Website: macys
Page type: gifting
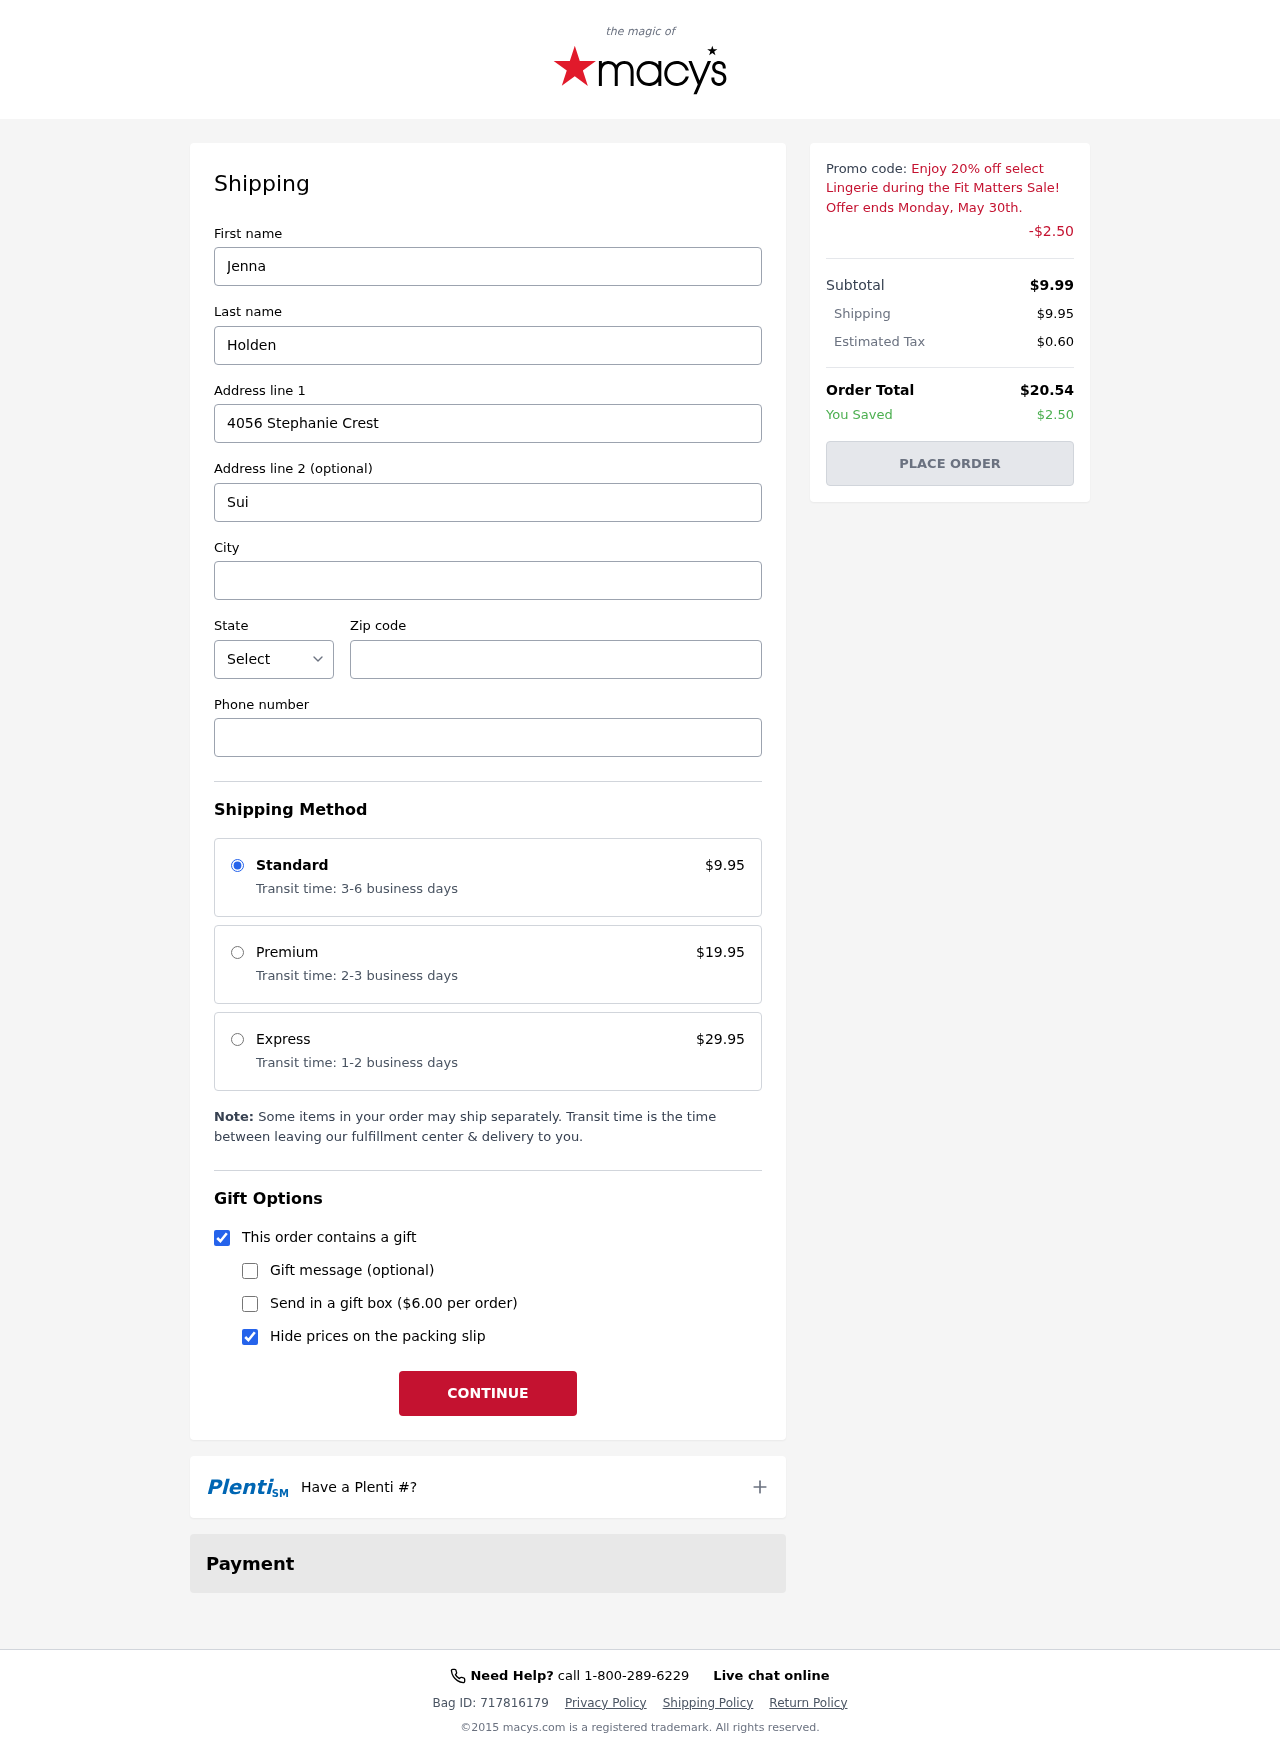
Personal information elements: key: PII_CITY
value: New Alexisberg
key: PII_FIRSTNAME
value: Jenna
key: PII_LASTNAME
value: Holden
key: PII_PHONE
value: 7667456104
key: PII_POSTCODE
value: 41776
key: PII_STATE_ABBR
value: KS
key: PII_STREET
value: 4056 Stephanie Crest
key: PII_STREET2
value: Suite 847
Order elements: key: ORDER_SHIPPING_COST
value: $9.95
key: ORDER_DISCOUNT
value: -$2.50
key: ORDER_SUBTOTAL
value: $9.99
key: ORDER_TAX
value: $0.60
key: ORDER_TOTAL
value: $20.54
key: ORDER_SAVINGS
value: $2.50